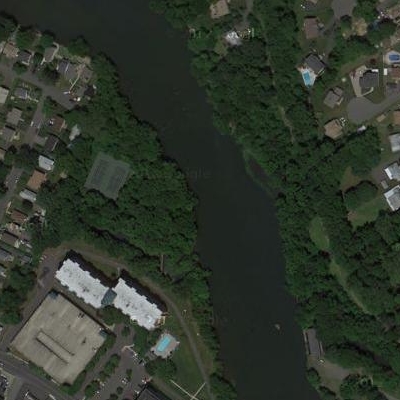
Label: RiverLake